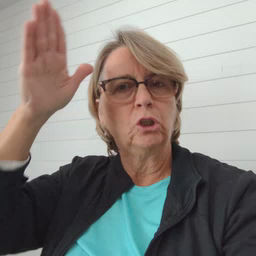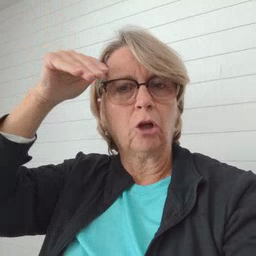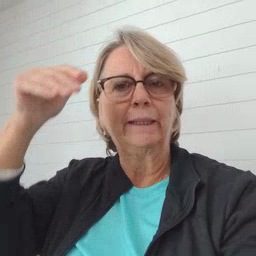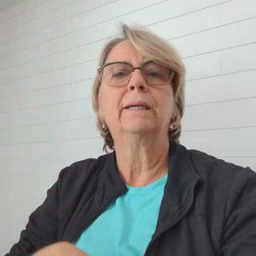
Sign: donkey